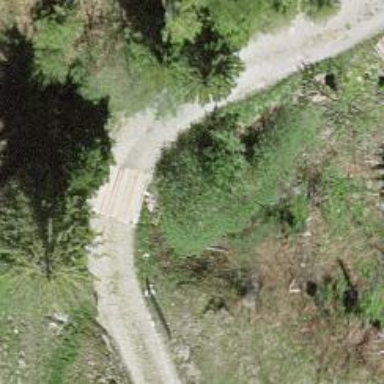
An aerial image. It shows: Gate.